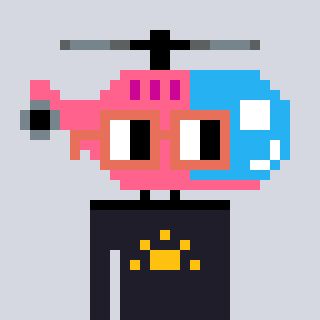
a pixel art character with square orange glasses, a helicopter-shaped head and a grayscale-colored body on a cool background